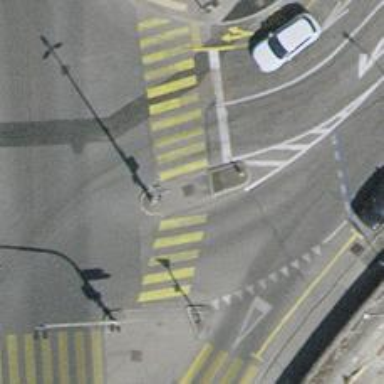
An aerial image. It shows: Crossing with traffic signals and central island.